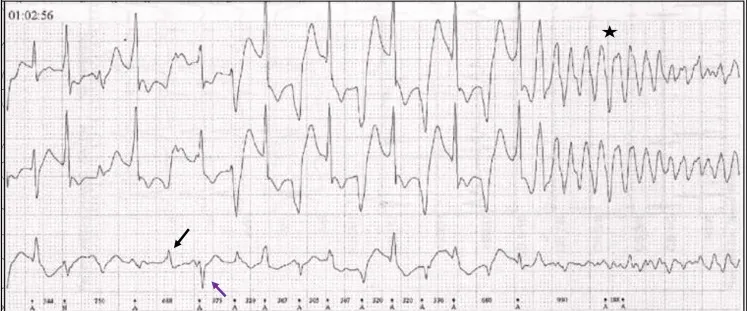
Electrocardiogram in the monitor during the cardiovascular collapse. Monitor electrocardiogram showing, bidirectional ventricular tachycardia (black and blue arrow) terminating as ventricular fibrillation (black star).
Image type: electrography (ekg)